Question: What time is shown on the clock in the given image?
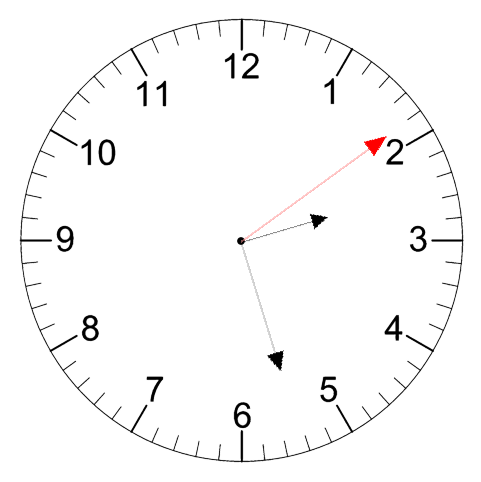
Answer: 02:27:09